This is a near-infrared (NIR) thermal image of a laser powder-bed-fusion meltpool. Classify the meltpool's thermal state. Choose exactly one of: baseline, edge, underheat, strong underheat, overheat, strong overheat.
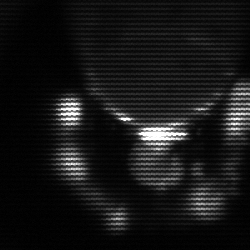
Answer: edge